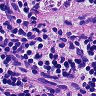
Metastatic tissue present: yes